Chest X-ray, PA view. Patient: 31 years old, sex F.
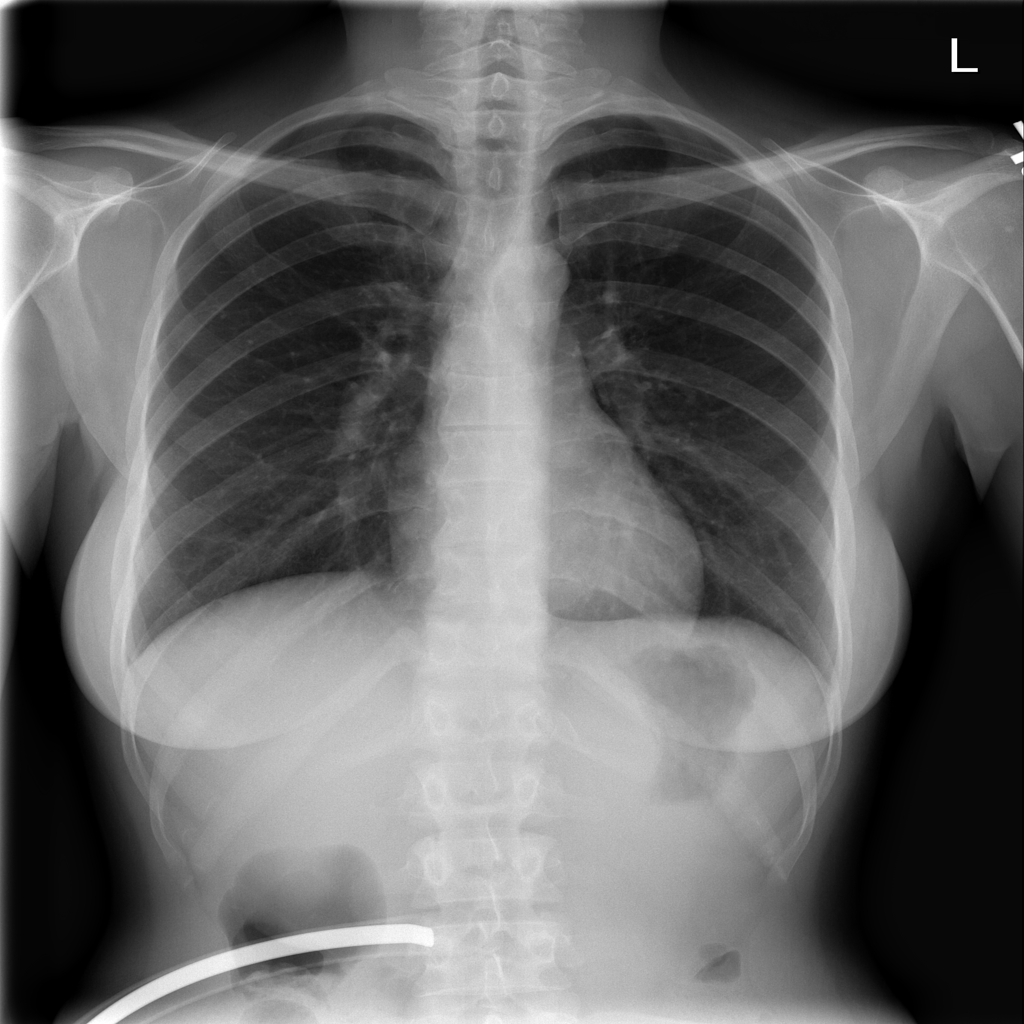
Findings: No Finding